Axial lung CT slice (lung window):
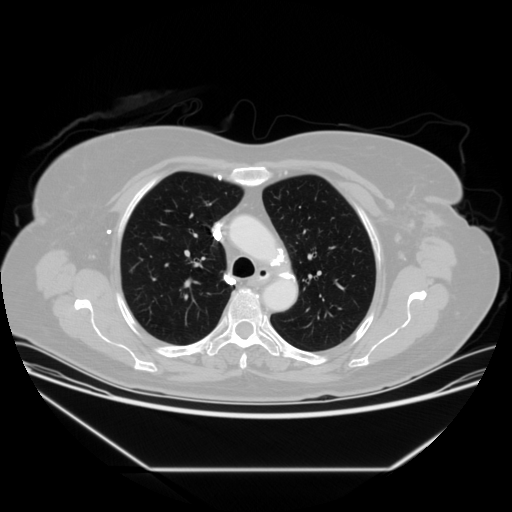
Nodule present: no